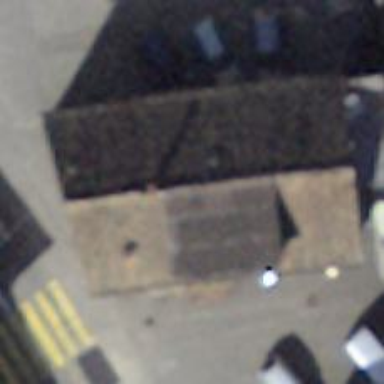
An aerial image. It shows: Restaurant.